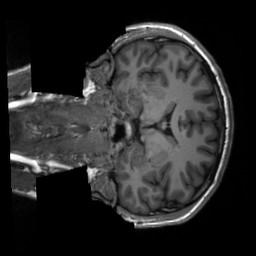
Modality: T1w
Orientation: coronal
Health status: healthy
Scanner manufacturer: siemens
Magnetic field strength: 3 T
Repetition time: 2.3 s
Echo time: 0.00207 s